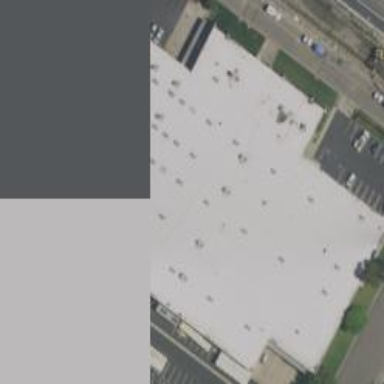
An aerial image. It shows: Retail building.